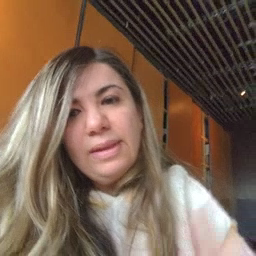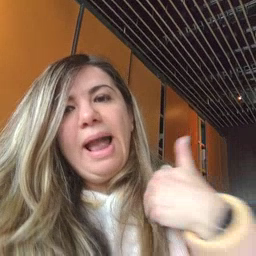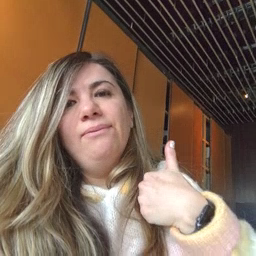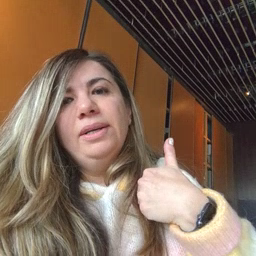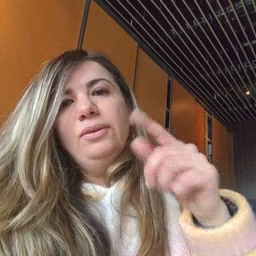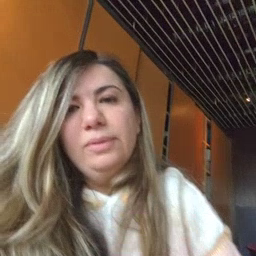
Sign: haveto